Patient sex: M
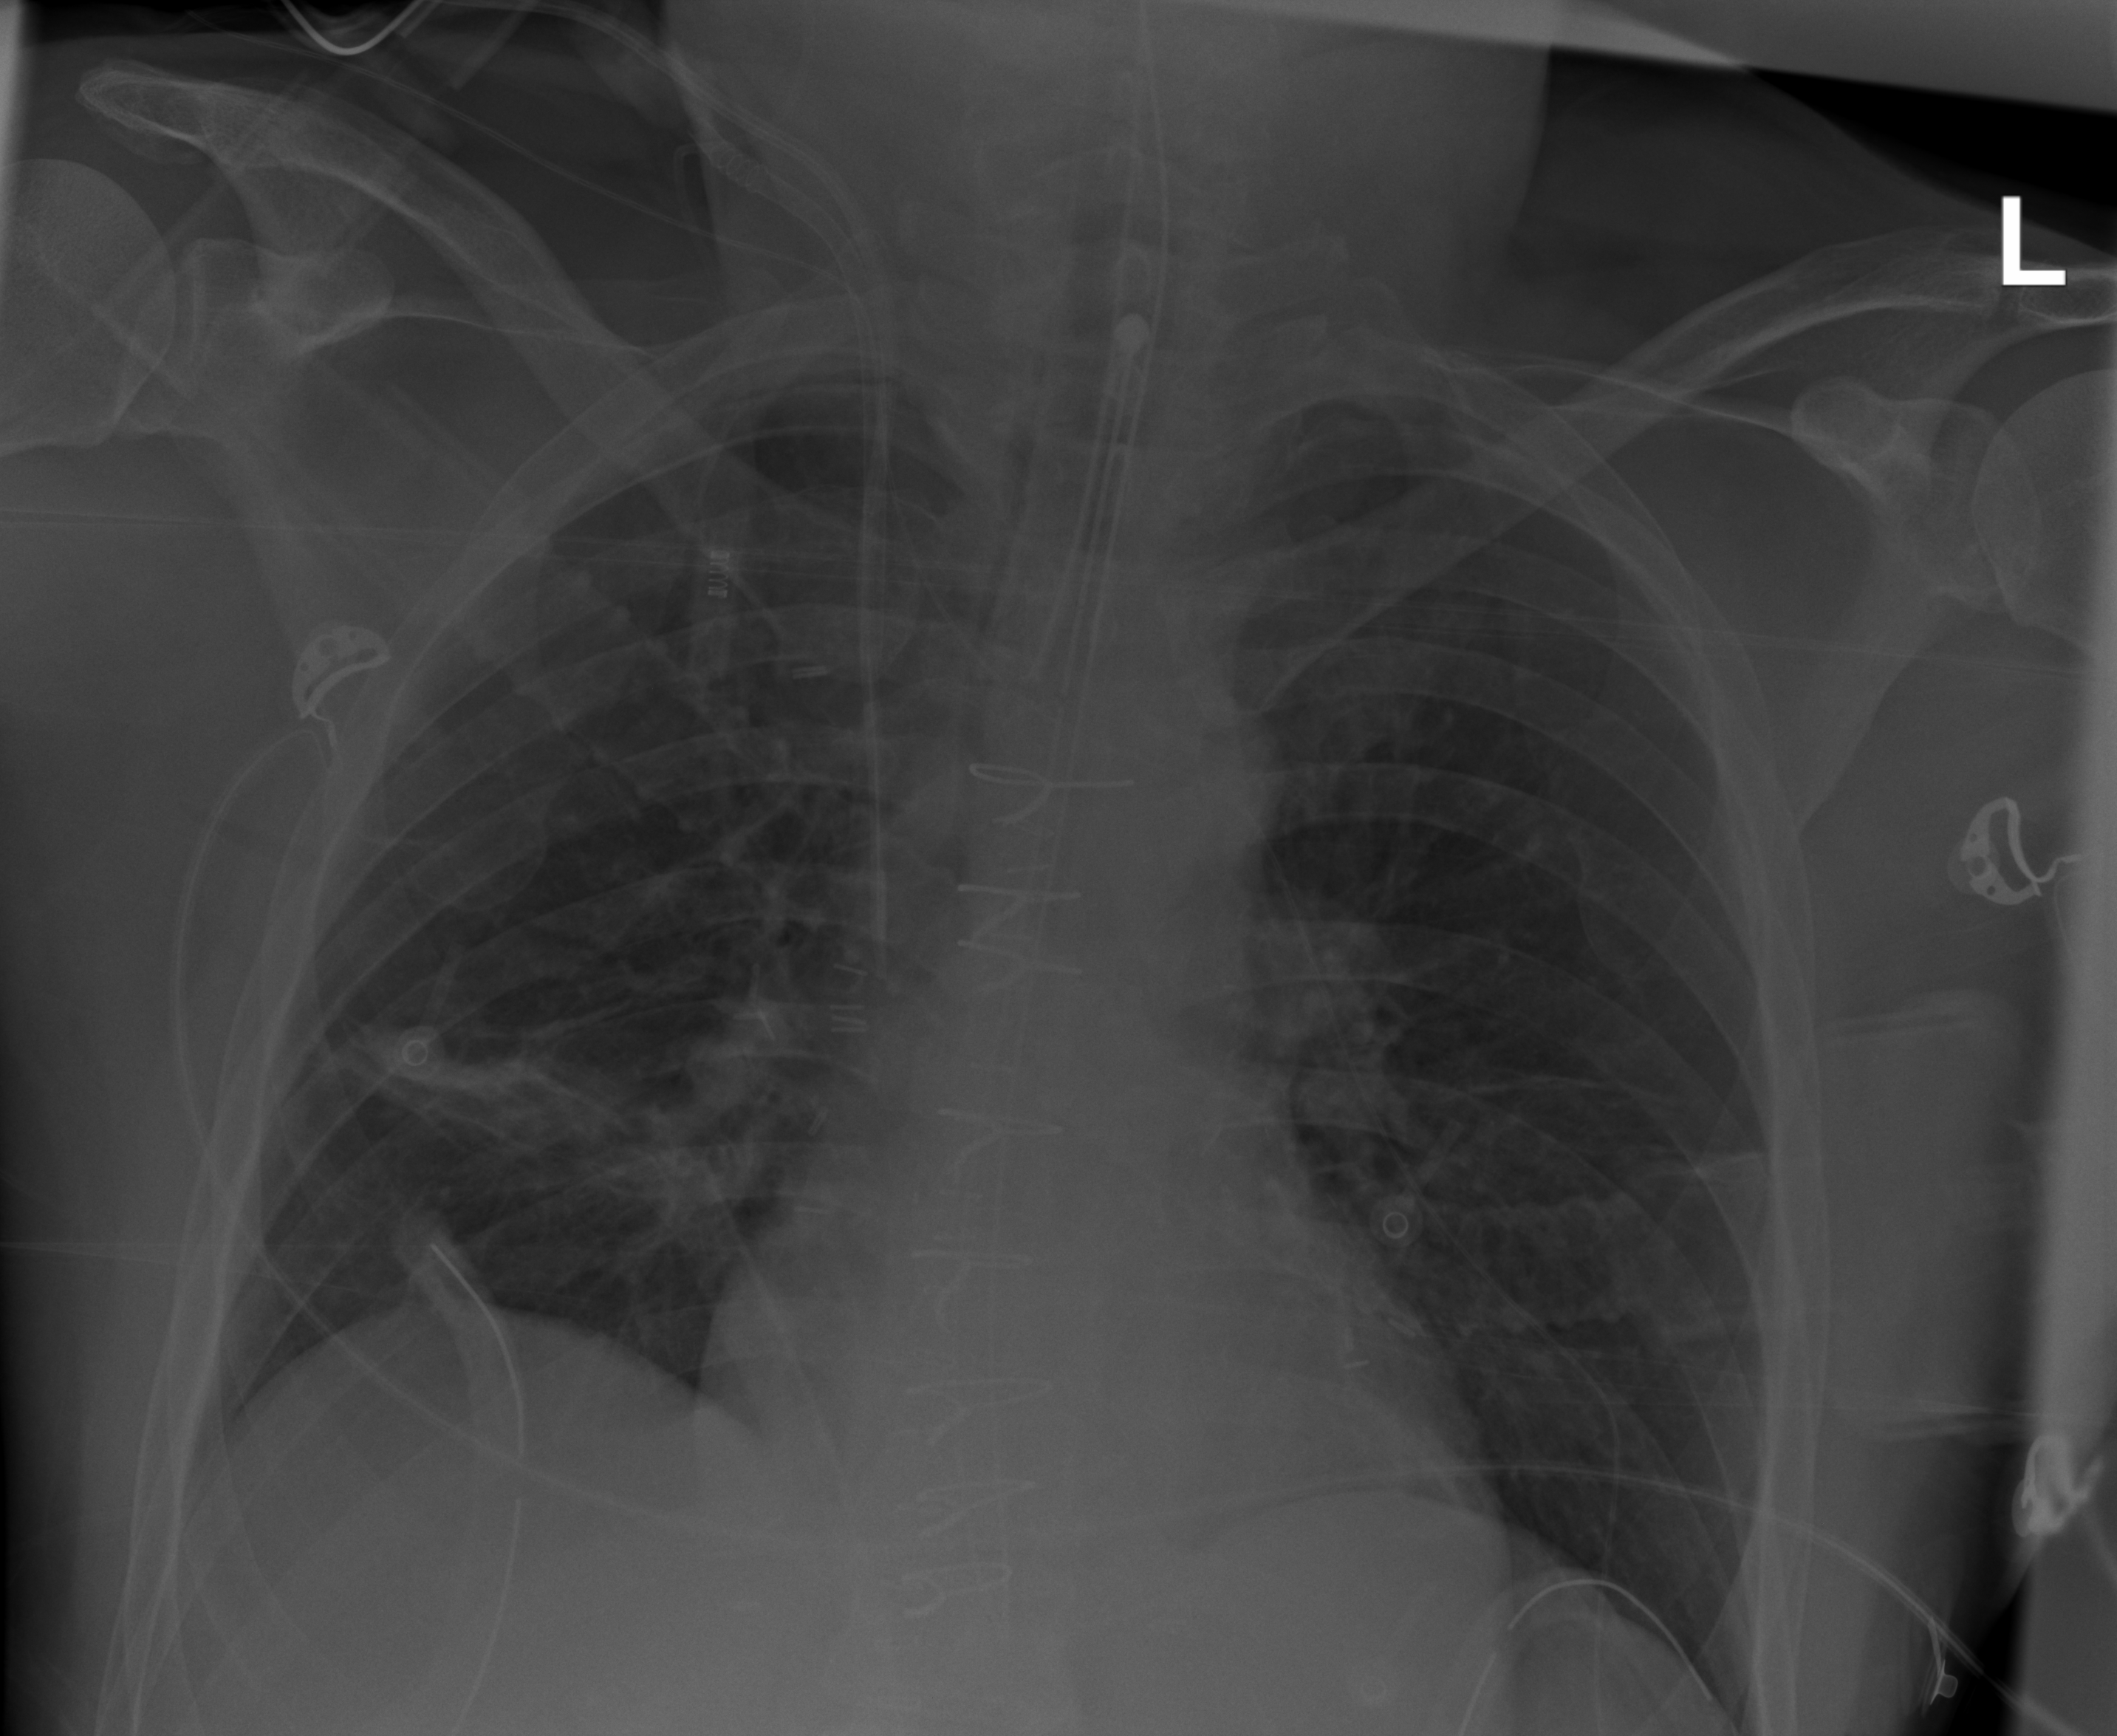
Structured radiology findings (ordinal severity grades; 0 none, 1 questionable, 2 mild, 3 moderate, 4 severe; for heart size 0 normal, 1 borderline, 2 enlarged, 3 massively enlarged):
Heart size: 1
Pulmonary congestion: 2
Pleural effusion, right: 0
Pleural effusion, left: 0
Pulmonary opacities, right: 2
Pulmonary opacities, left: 2
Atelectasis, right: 2
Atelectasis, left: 2